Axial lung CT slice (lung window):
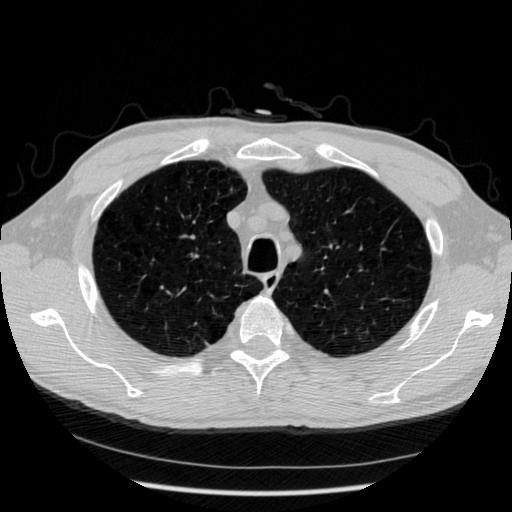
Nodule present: no